Question: I'm running this code:
'''
void draw() {
if (mousePressed) {
background(255, 0, 0);
} else {
background(0, 255, 0);
}
stroke(200, 200, 200);
for (int x = 0; x < width; x++) {
for (int y = 0; y < height; y++) {
point(x, y);
}
}
}
'''
I'm drawing a red or green background, and then I'm setting the color to gray (a color with an r, g, and b of 200) and then looping over every pixel in the window and drawing a point over top of the background, so I would expect to only see a gray background.
Instead, what I'm seeing is a "slightly green" or "slightly red" window. In other words, I can see the background color through the gray points.

It looks like the 'point()' function is drawing points with a transparency, but my stroke color is '200, 200, 200'.
If I change the call to 'point()' to 'rect(x, y, 1, 1)' then I see the solid gray like I would expect.
I see this problem in both Processing 2.2.1 and 3.1.1, but I don't see it in Processing.js.
Am I missing something with the 'point()' function?
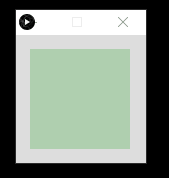
Answer: Ugh, I figured this out as soon as I posted the question. The problem is that by default the points are anti-aliased, which results in making them slightly transparent.
Calling the 'noSmooth()' function from 'setup()' fixes the problem.
'''
void setup(){
noSmooth();
}
'''
D'oh. More info can be found in <URL> if anybody has the same problem.